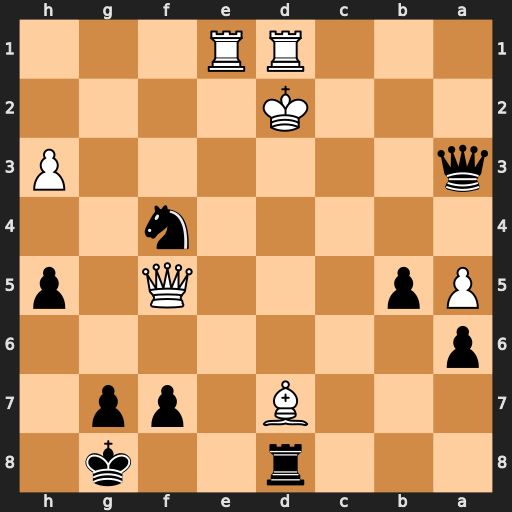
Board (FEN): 3r2k1/3B1pp1/p7/Pp3Q1p/5n2/q6P/3K4/3RR3
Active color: b
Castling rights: -
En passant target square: -
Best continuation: Qb2+ Ke3 Ng2+ Kf3 Nh4+